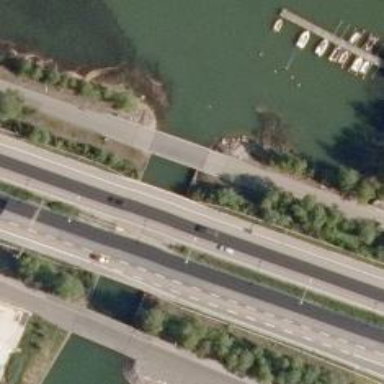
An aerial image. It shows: Asphalt bridge over motorway.